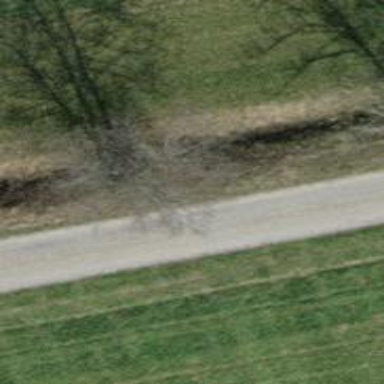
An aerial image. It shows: Unclassified road.